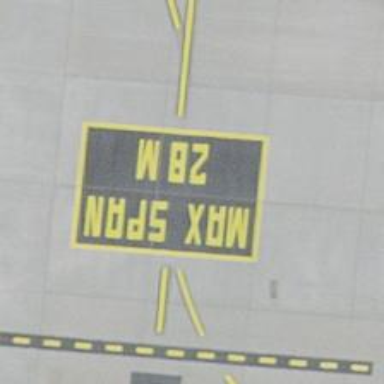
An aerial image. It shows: Image of taxiway at airport.